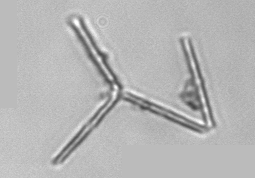
Label: Thalassionema